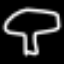
Label: mushroom